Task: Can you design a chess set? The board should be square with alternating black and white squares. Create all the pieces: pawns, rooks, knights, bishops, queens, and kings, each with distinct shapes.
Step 952:
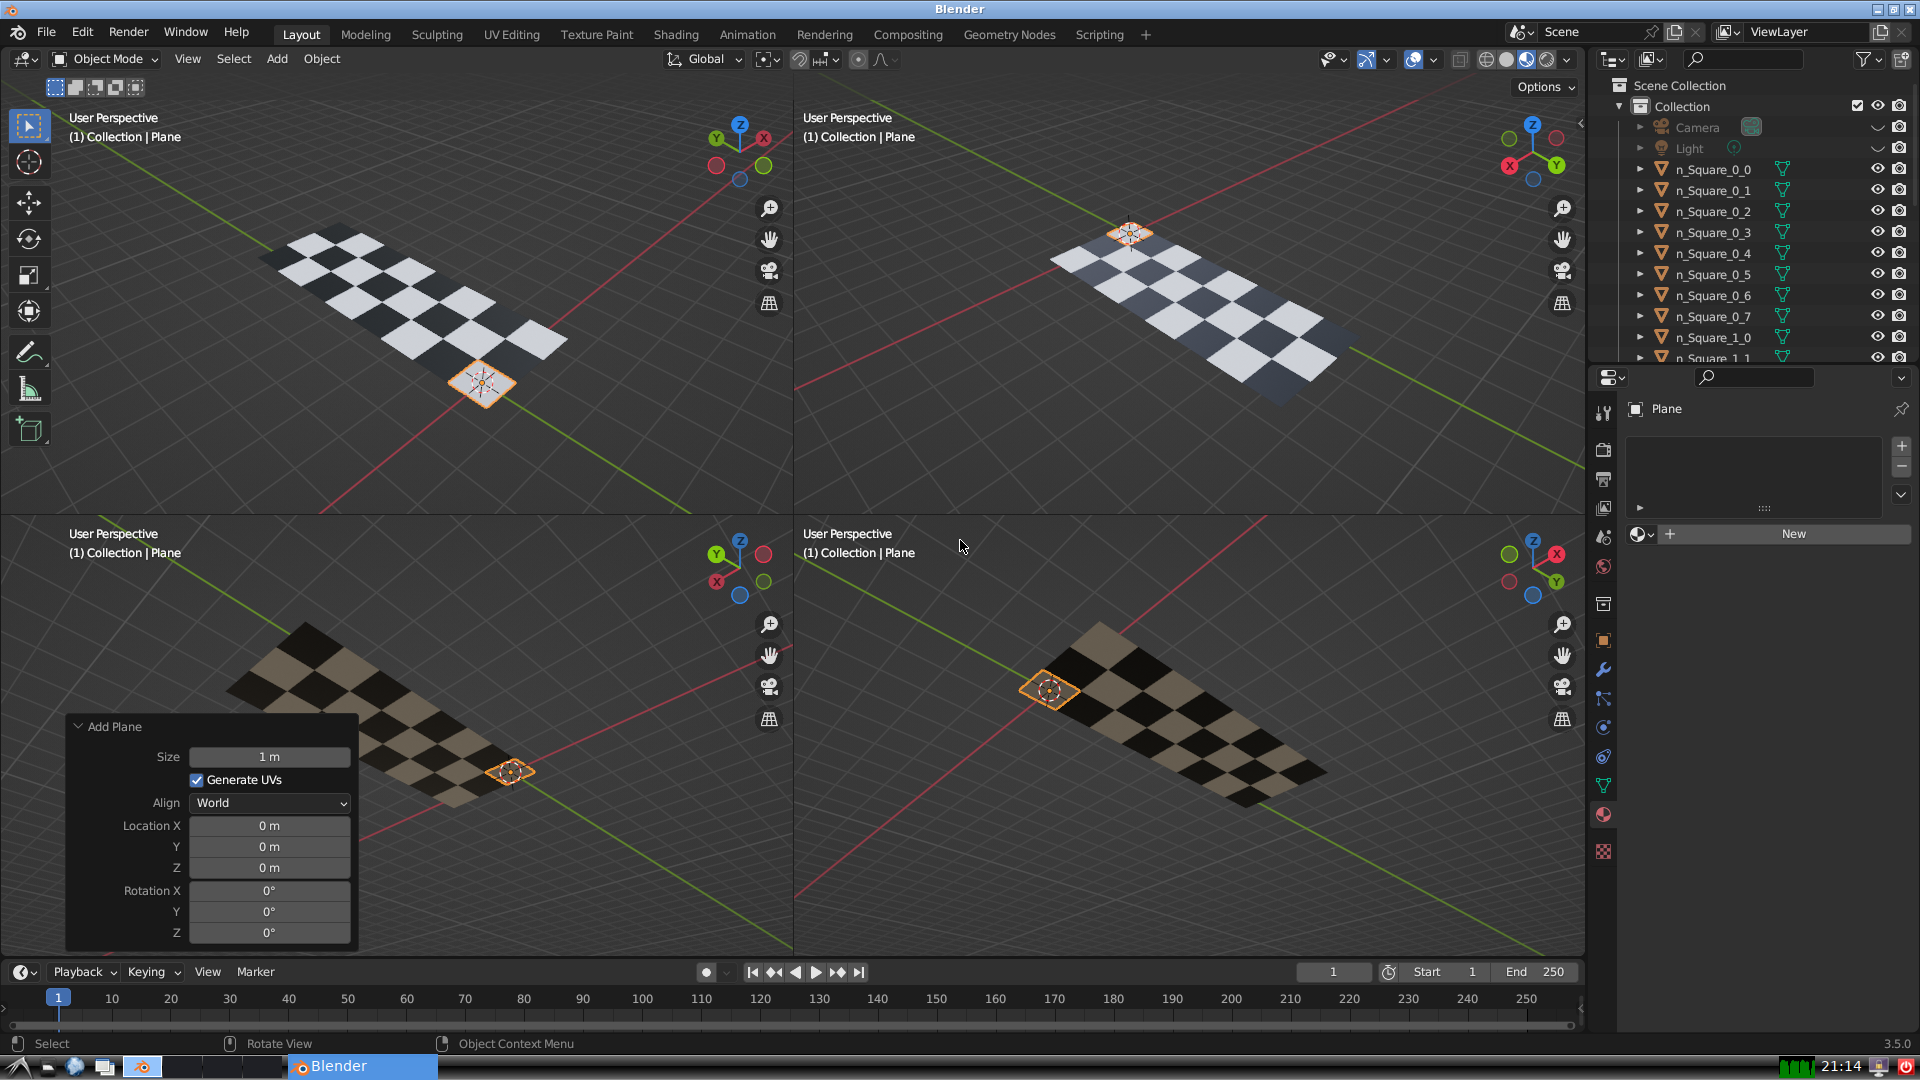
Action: {"mouse_move": [270, 826]}